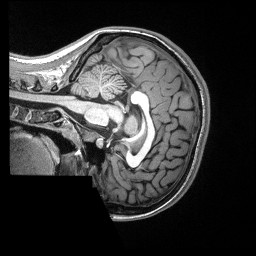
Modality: T1w
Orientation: sagittal
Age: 15
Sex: female